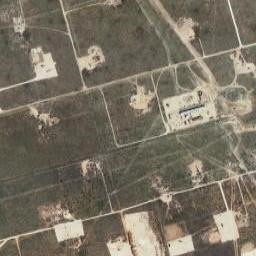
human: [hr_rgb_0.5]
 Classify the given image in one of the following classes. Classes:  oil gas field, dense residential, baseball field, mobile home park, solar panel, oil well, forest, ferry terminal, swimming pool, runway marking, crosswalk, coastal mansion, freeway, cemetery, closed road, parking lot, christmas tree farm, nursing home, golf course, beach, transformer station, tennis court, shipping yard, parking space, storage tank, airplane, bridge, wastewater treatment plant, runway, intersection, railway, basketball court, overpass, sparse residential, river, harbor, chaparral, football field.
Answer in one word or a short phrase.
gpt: oil gas field